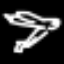
Label: frog